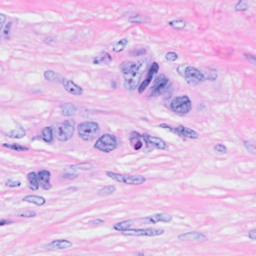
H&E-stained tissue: Breast